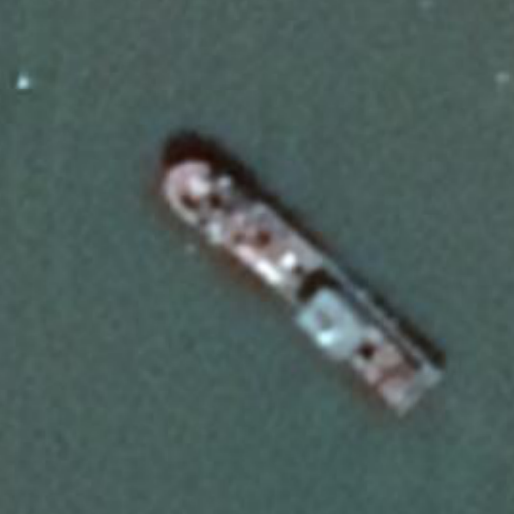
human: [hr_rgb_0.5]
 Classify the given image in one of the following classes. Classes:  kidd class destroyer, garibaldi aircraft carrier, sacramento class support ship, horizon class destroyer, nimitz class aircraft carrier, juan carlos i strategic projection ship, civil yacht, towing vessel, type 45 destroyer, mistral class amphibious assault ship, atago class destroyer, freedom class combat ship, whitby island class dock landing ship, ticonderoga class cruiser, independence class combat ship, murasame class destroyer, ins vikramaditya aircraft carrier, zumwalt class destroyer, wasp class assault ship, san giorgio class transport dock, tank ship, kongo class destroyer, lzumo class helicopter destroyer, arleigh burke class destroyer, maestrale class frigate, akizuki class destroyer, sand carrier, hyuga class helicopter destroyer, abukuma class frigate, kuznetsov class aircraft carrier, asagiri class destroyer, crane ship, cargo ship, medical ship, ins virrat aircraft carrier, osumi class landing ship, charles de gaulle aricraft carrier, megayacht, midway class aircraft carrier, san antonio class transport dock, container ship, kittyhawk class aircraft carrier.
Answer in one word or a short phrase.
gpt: Cargo ship